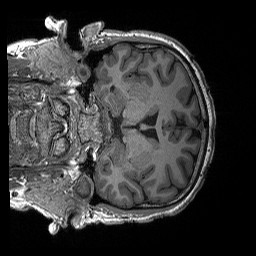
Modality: T1w
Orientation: coronal
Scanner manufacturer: siemens
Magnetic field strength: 3 T
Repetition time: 2.3 s
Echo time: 0.00294 s